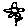
Label: flower